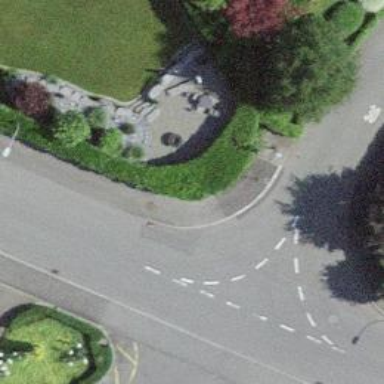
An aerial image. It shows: Kerb serving as barrier.